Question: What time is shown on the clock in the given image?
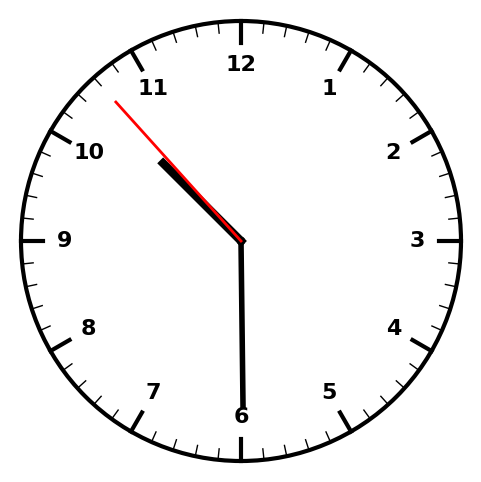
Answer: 10:29:53